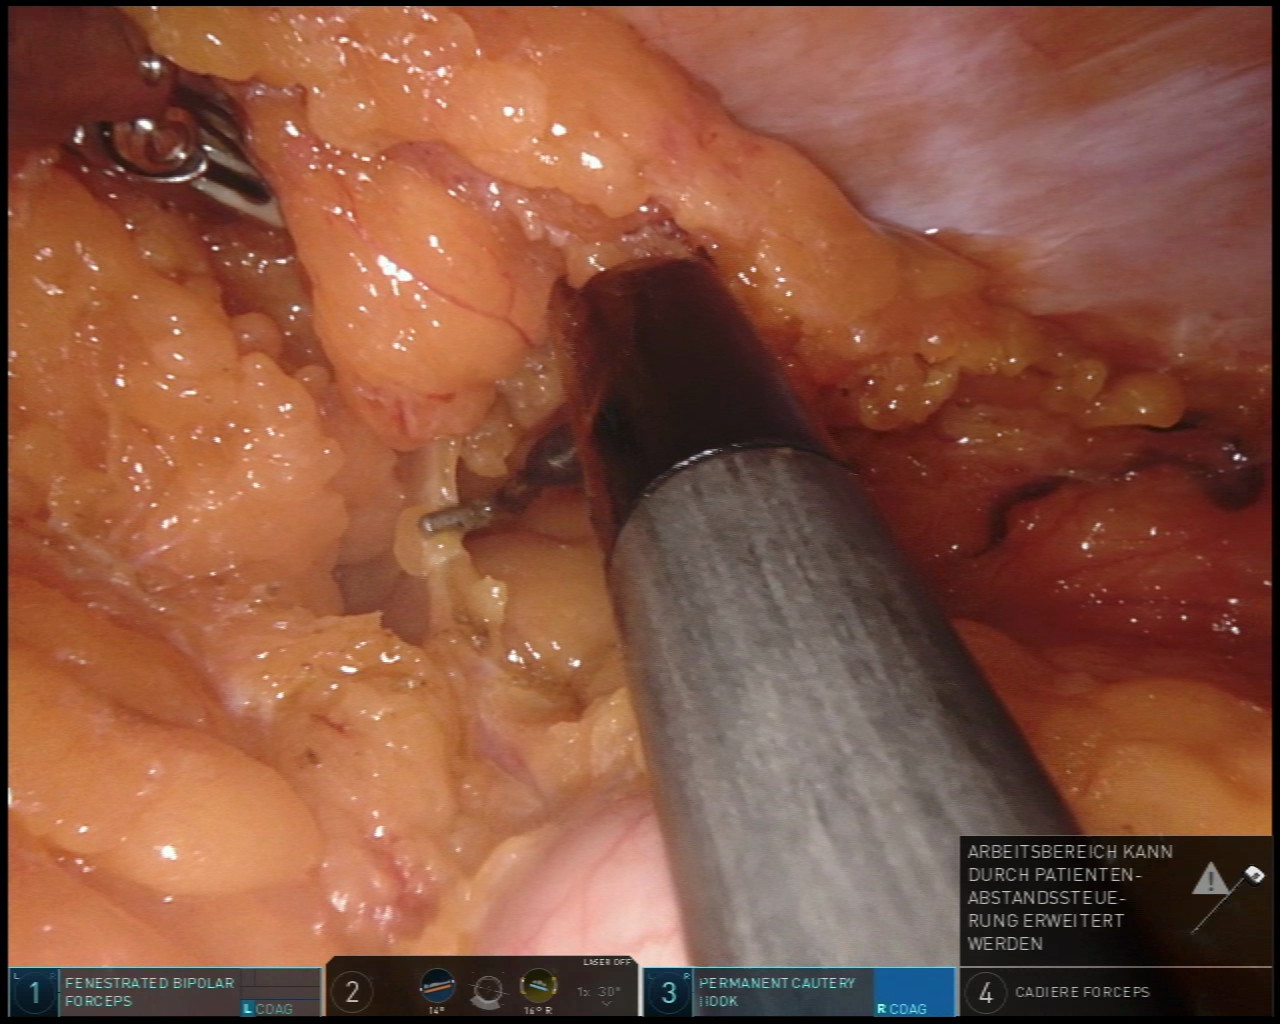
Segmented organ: abdominal_wall
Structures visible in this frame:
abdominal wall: yes
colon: yes
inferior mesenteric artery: no
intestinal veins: no
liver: no
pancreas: no
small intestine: no
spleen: no
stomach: no
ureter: no
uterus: no
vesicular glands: no